Question: The goal is to place a certain number of queens so that there is one queen in each row and column. Queens cannot attack each other, and newly placed queens cannot be captured by existing knights, but there is no need to consider whether knights can be attacked by queens. Each square on the board has a specific color, representing the cost of placing a new queen on that square. The goal is to minimize this cost while meeting these requirements (considering only the minimum cost incurred by newly added queens).
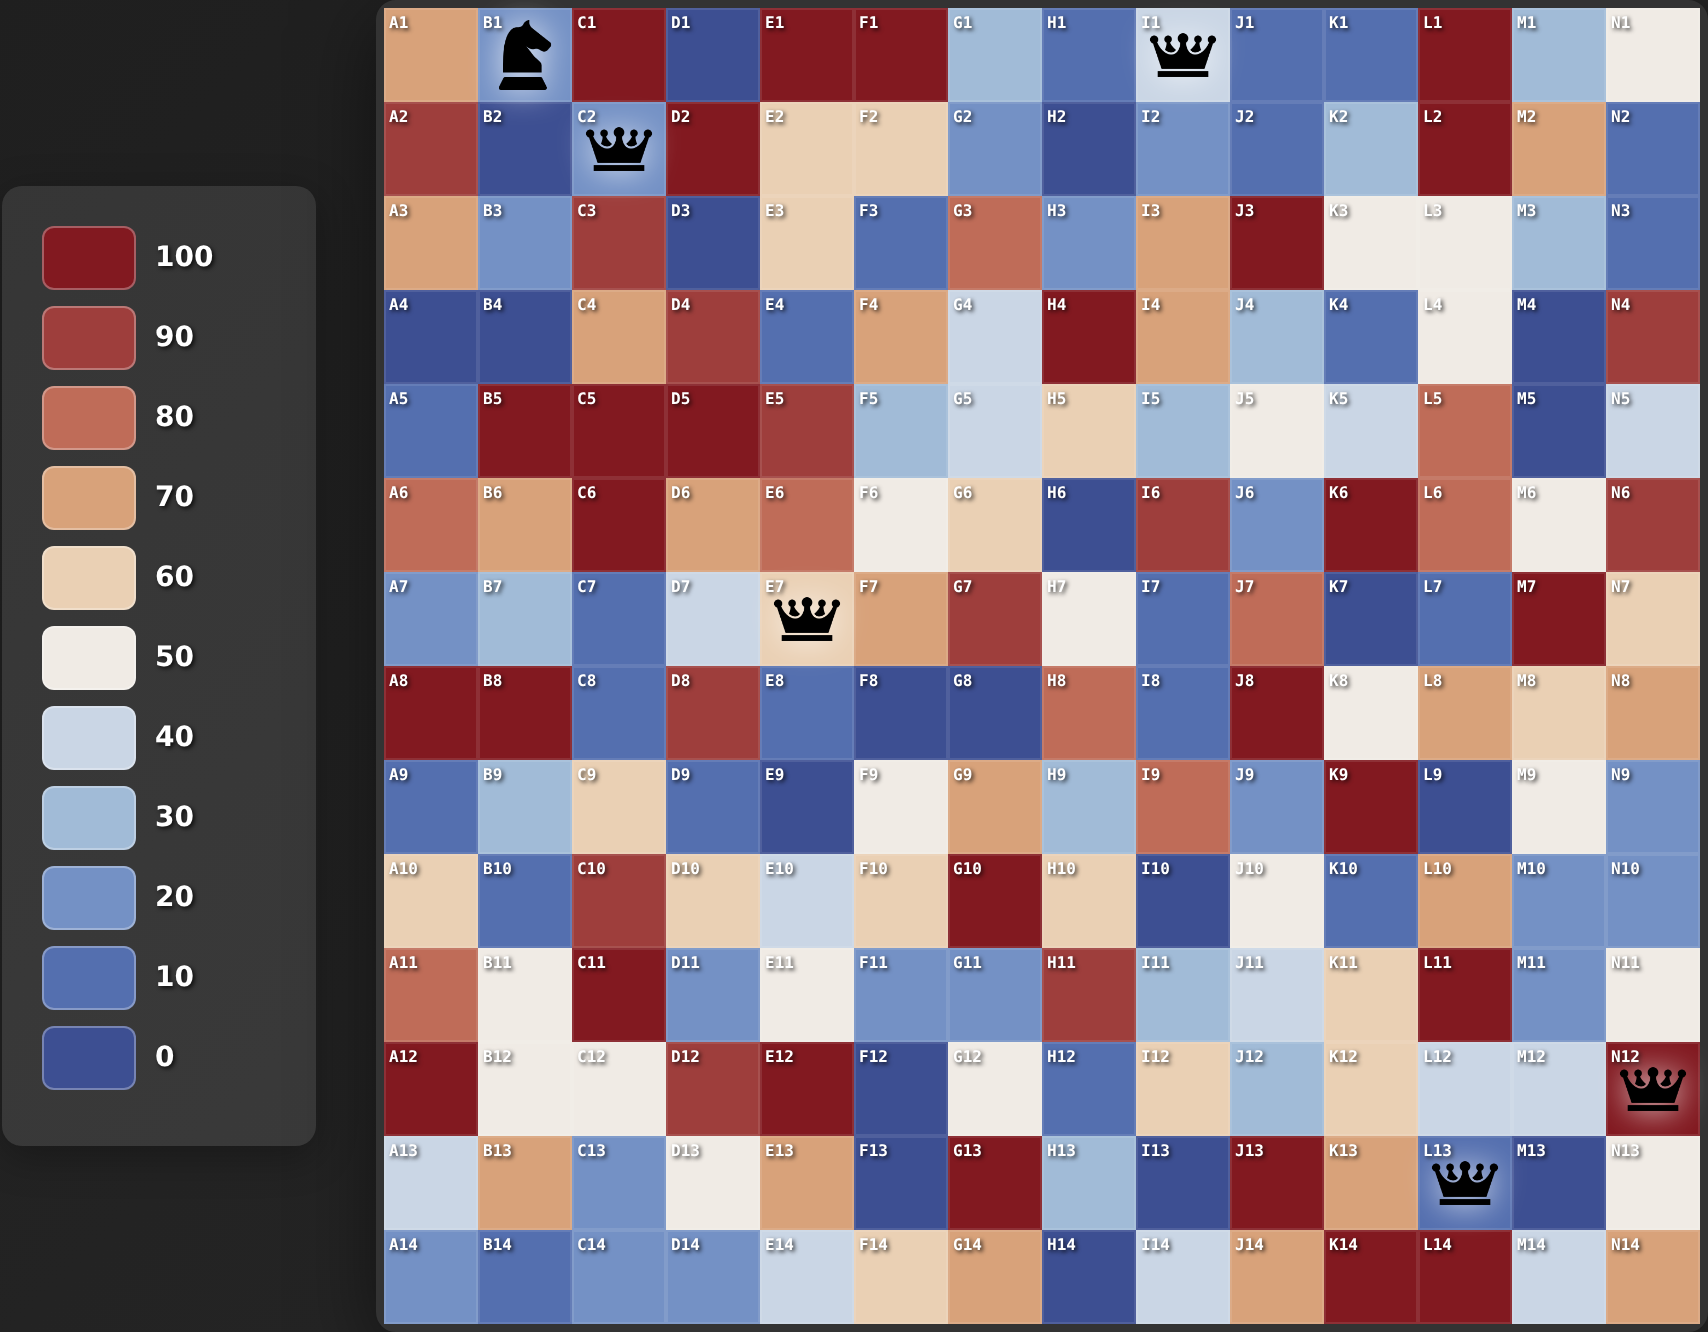
Answer: 290